Question: I try to draw the Mexican hat function using Matlab.

'''
x=-20:20;
y=-20:20;
z=(1 - x.^2 -y.^2) * exp(-1/2 * (x.^2 + y.^2))
'''
But I got error:
'''
??? Error using ==> mtimes
Inner matrix dimensions must agree.
'''
How should do to I fix it? Thanks
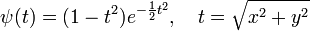
Answer: There are two bugs here. First, you want to create your 'x' and 'y' using something like 'meshgrid', so that they are arrays rather than vectors (and while we're at it, let's look at a more edifying range for the function...)
'''
>> [x y] = meshgrid(-5:0.5:5, -5:0.5:5);
'''
Second, you want element-wise multiplication instead of matrix multiplication ('.*' instead of '*').
'''
>> z = (1 - x.^2 -y.^2) .* exp(-1/2 * (x.^2 + y.^2));
'''
That should do the trick:
'''
>> surf(z)
'''